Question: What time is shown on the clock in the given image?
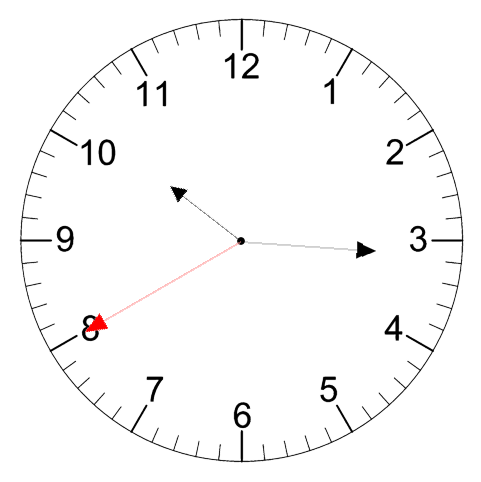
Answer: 10:15:40